Question: I have this code in Thisaddin.cs
'''
public void Search(string input)
{
ServerList listofservers = new ServerList();
listofservers.Visibility;
}
'''
the 'ServerList' is a simple WPF form with listbox thats it but how to display the 'listofservers'?
I can't find the 'listofserver.show();'

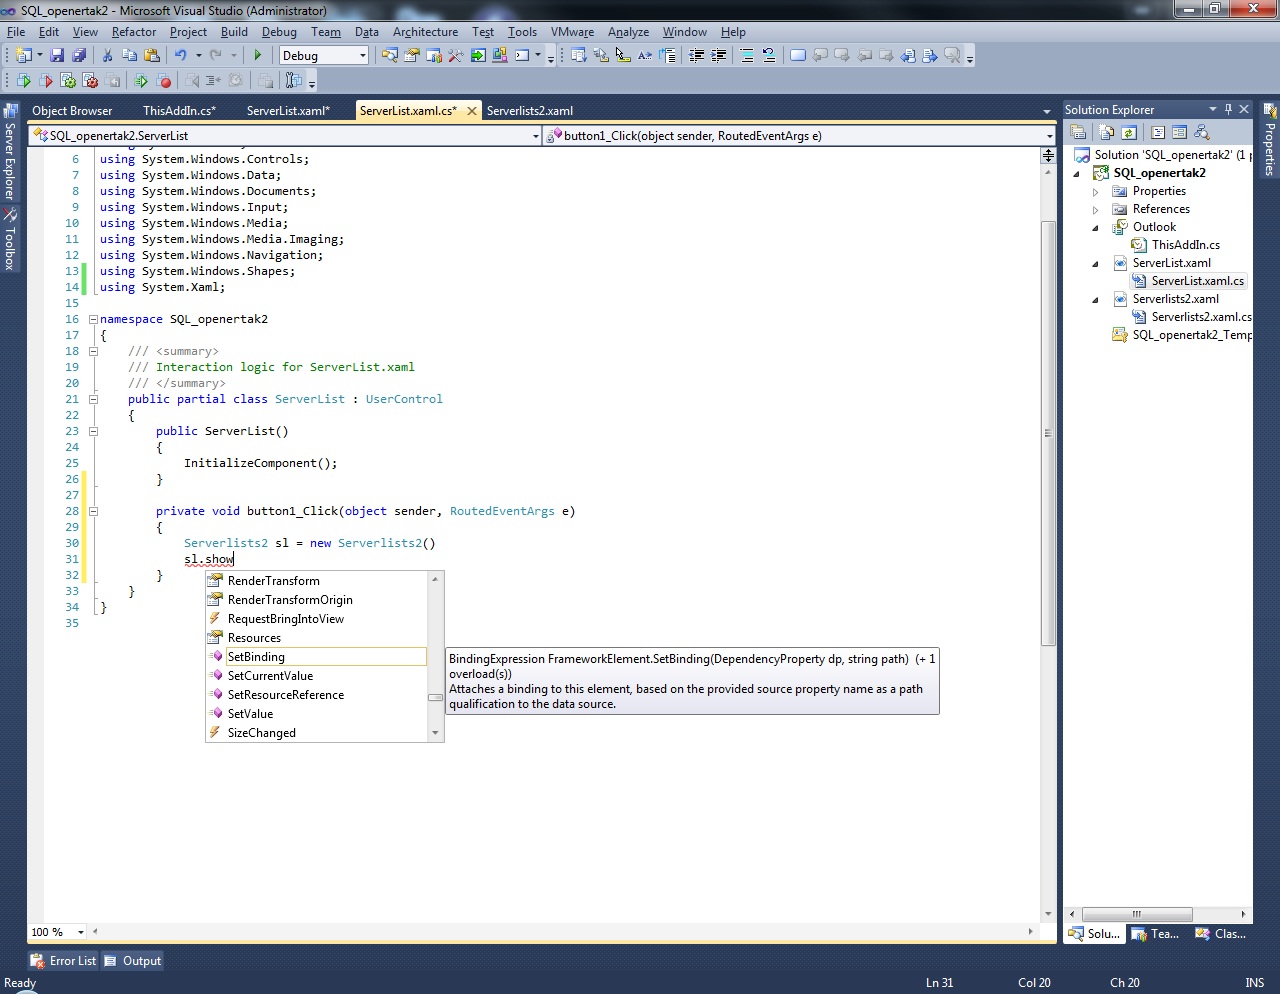
Answer: So first of all there is no item called WPF Form, there is only User Control for WPF. So once the WPF UserControl is created in the XAML you notice that this is the code
'''
<UserControl x:Class="SQL_openertak2.ServerList"
xmlns="http://schemas.microsoft.com/winfx/2006/xaml/presentation"
xmlns:x="http://schemas.microsoft.com/winfx/2006/xaml"
xmlns:mc="http://schemas.openxmlformats.org/markup-compatibility/2006"
xmlns:d="http://schemas.microsoft.com/expression/blend/2008"
mc:Ignorable="d" d:DesignHeight="454" d:DesignWidth="259" SizeToContent="WidthAndHeight">
<Grid>
<ListBox Height="410" HorizontalAlignment="Left" Margin="12,12,0,0" Name="listBox1" VerticalAlignment="Top" Width="242" />
<Button Content="Button" Height="23" HorizontalAlignment="Left" Margin="12,427,0,0" Name="button1" VerticalAlignment="Top" Width="75" Click="button1_Click" />
</Grid>
</UserControl>
'''
So i have looked thru the XAML code. So as you can see that the whole thing is
you have to change it to then you will be able to see the
But take note that you also have to change the code in the xaml.cs
cause it will be like this by default
'''
public partial class ServerList : UserControl
'''
Change it to
'''
public partial class ServerList : Window
'''
well for obvious reasons!! :)